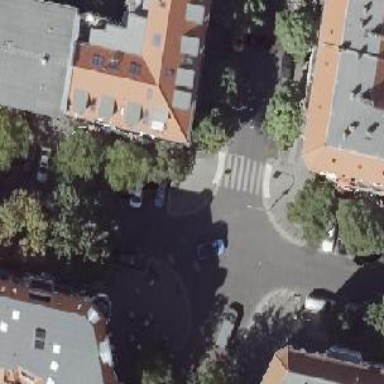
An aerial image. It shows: Marked zebra crossing with kerb extensions on both sides.